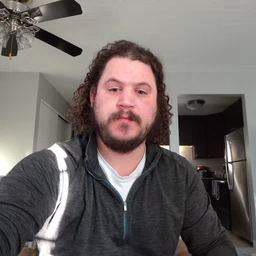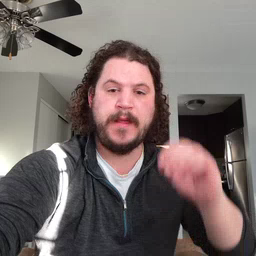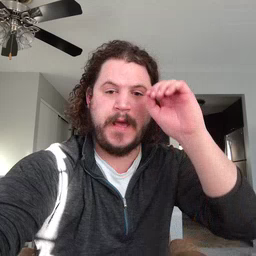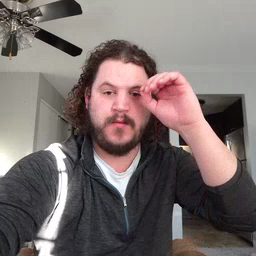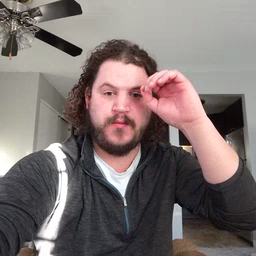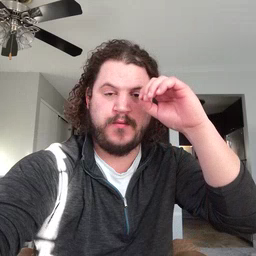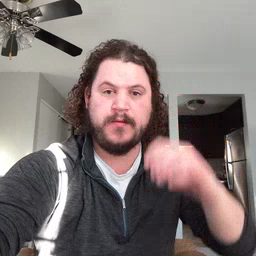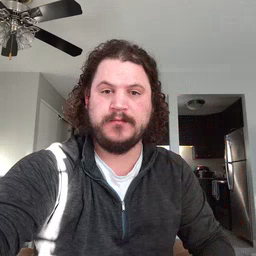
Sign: owl